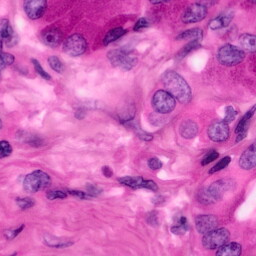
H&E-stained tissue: Pancreatic